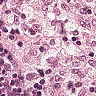
Metastatic tissue present: no